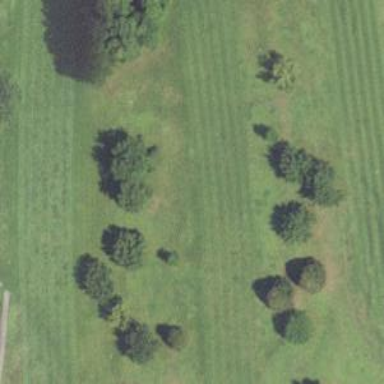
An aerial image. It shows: Grassy area designated as golf fairway.